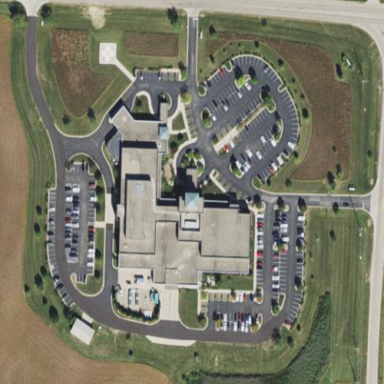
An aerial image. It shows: Hospital providing healthcare services.